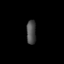
Tissue: skin
Cell type: Fibroblasts
Senescence score: 0.729
Nuclear area (px): 222
Mean DAPI intensity: 77.329